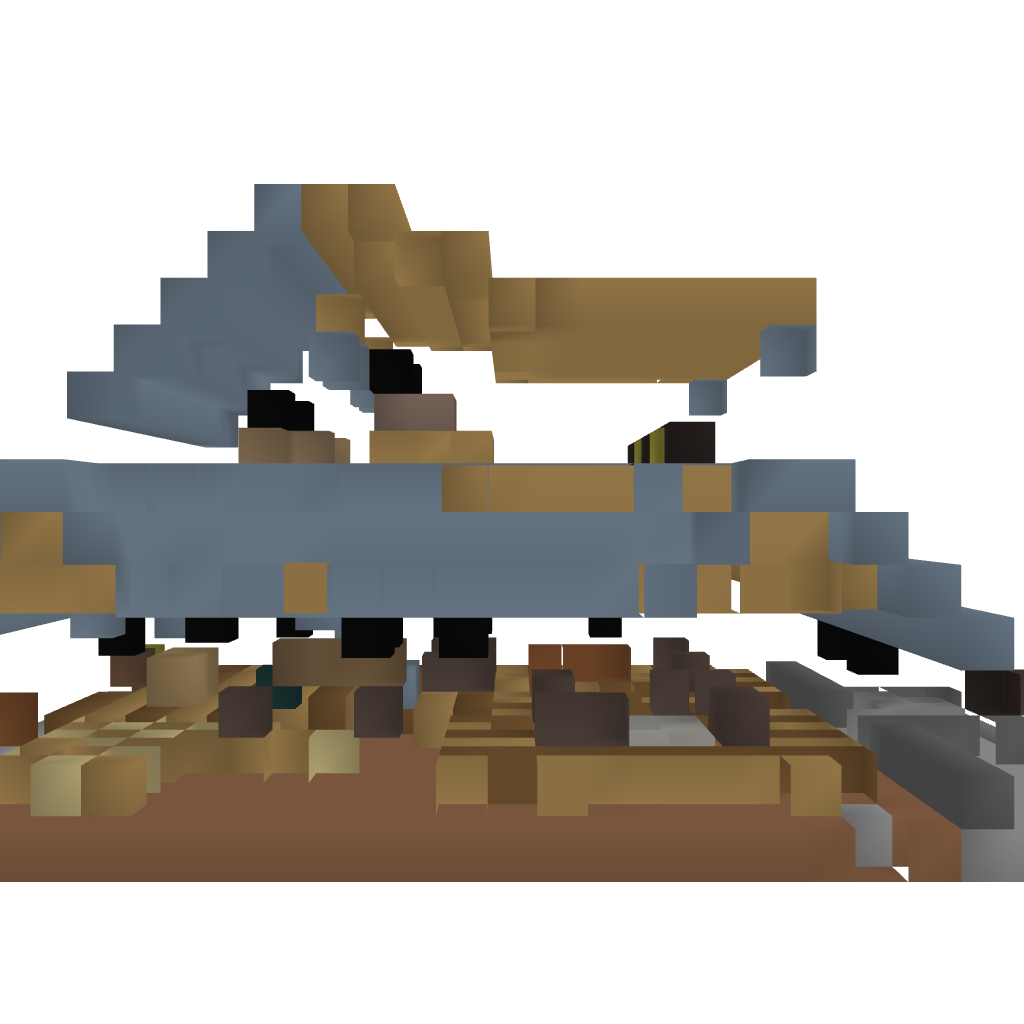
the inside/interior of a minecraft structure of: Guadalia's House